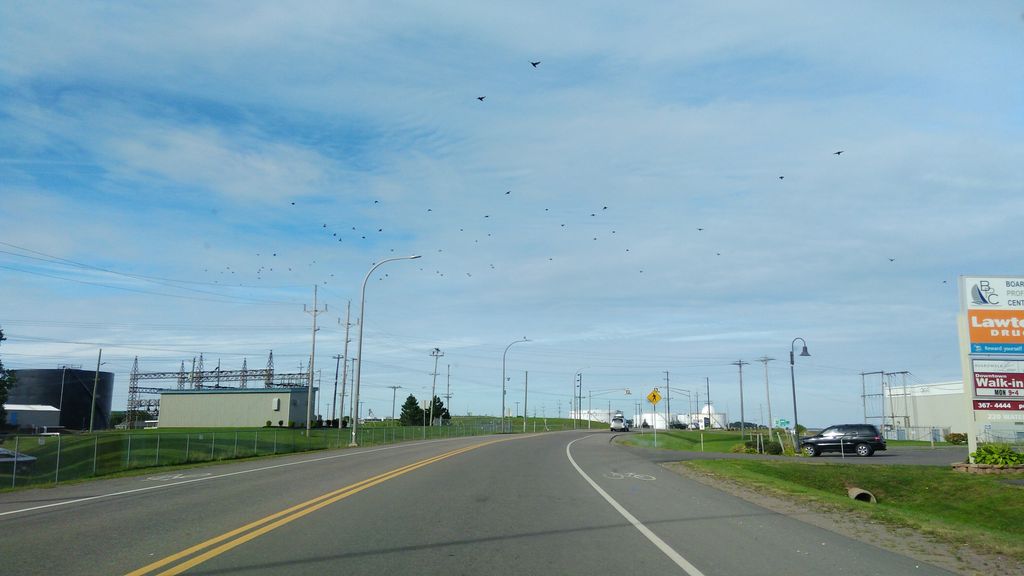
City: charlottetown